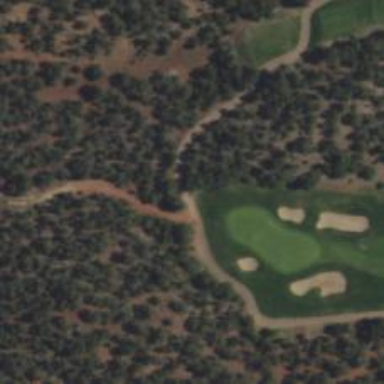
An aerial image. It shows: Path for golf carts.